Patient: sex F, age 56
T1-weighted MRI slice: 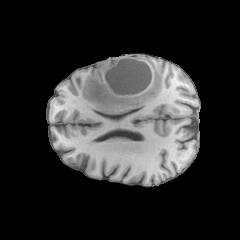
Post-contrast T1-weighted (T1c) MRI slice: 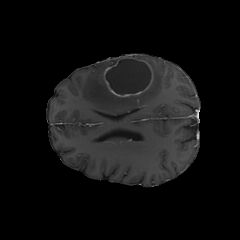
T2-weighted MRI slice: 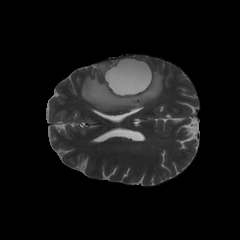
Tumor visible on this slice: yes
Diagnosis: Glioblastoma, IDH-wildtype
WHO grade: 4